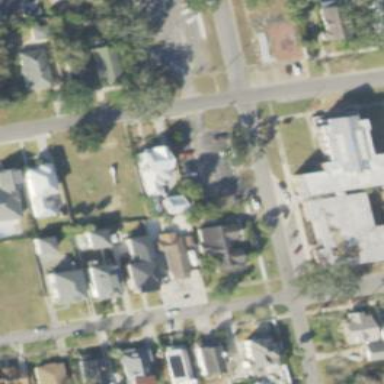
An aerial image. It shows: This residential area consists of single-family homes.